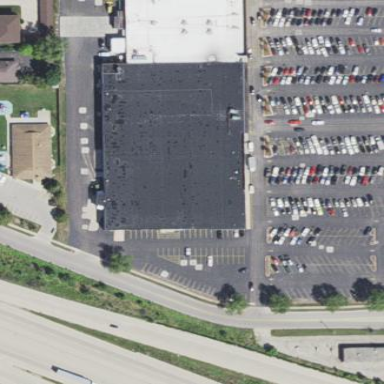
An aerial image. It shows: Retail building.